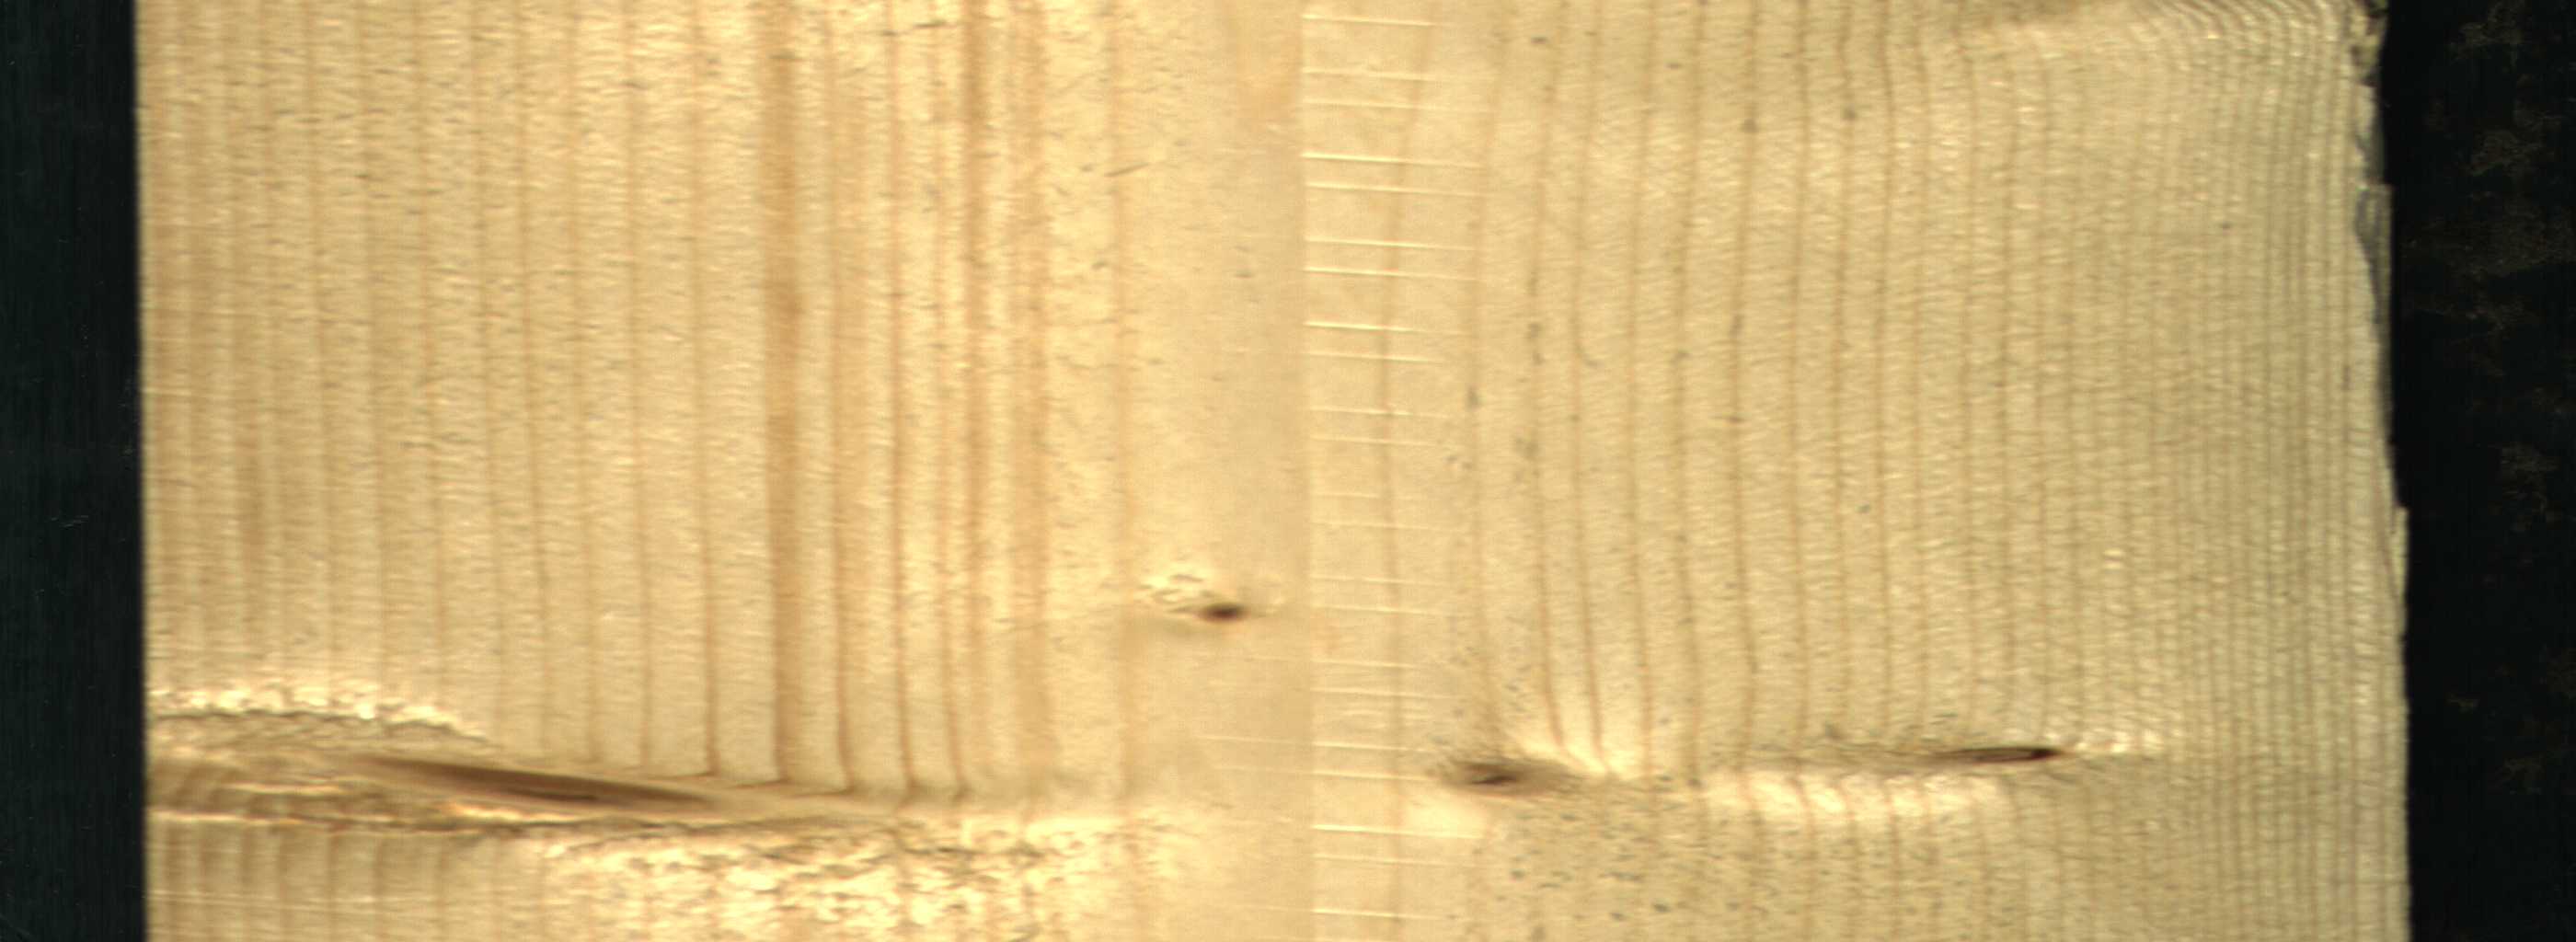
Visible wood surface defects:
Live_Knot
Live_Knot
Live_Knot
Live_Knot